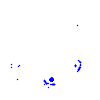
Particle: kaon